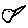
Label: bird